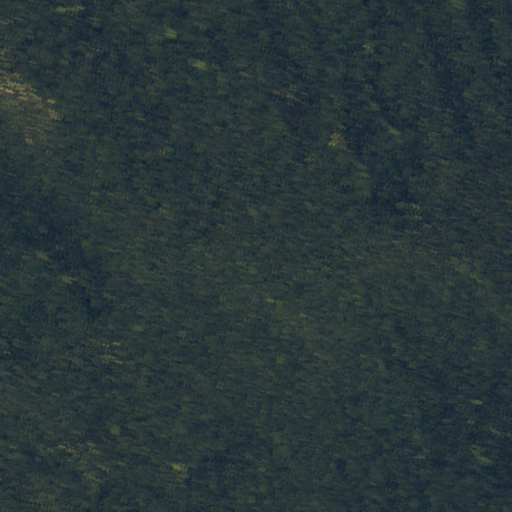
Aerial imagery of mountains in Hawaii named Kohala containing only unknown